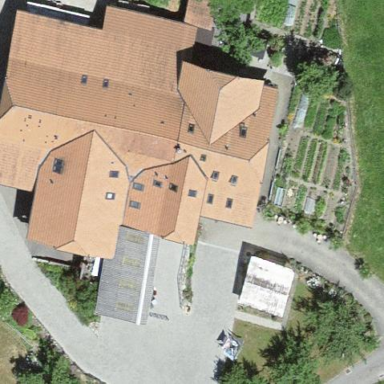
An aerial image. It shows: Farm building.